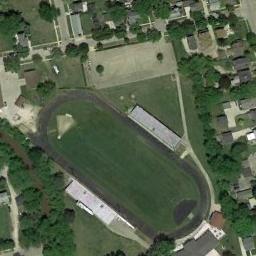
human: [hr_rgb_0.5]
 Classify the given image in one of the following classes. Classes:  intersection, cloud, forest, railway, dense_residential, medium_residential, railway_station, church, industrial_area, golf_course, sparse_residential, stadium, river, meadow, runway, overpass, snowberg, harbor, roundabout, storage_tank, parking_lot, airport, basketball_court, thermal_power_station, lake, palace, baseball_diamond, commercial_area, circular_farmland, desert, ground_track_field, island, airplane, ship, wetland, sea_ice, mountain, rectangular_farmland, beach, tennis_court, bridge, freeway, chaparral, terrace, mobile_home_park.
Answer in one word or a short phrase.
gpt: ground_track_field